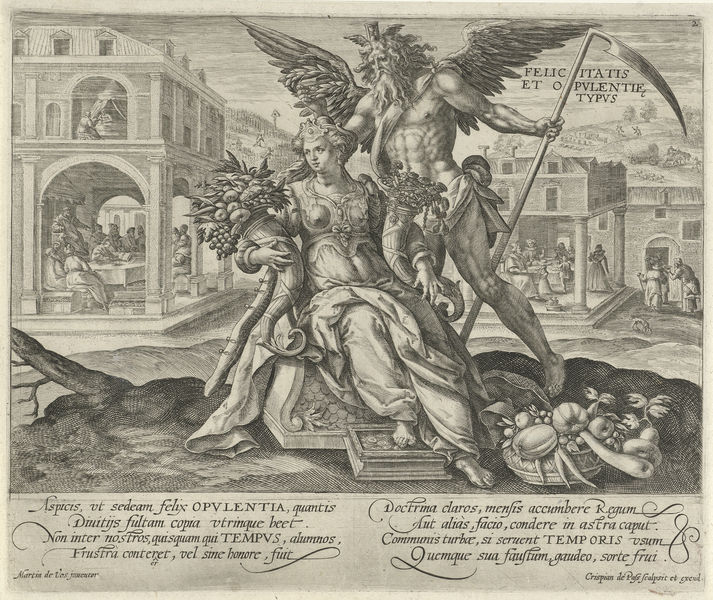
Titel: Landschap met Vader Tijd en personificatie van Geluk en Rijkdom
Künstler: Crispijn van de (I) Passe
Standort: Amsterdam
Institution: Rijksmuseum
Schlagwörter: flügel, gott, mann, nackt, weiß, menschen, sitzen, stadt, blumen, frau, grau, kleid, schwarz, säulen, zeichnung, gebäude, haus, obst, bart, architektur, falten, tod, füllhorn, häuser, früchte, kürbis, statue, schrift, bogen, grafik, platz, thron, korb, antike, druck, sichel, radierung, stich, schwarzweiß, text, allegorie, rüstung, arkaden, fruchtschale, zeus, amazone, kupferstich, athene, sense, fruchtkorb, griechische mythologie, latein, lateinisch, italienisch, frühe neuzeit, chronos, ceres, opulentia, chroinos, felicitatis